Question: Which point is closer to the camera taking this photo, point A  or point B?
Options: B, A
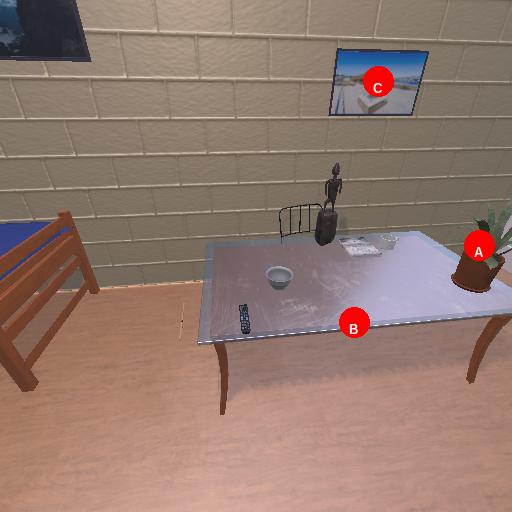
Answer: B